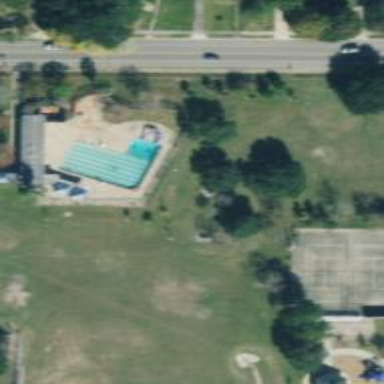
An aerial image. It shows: Water slide attraction.